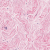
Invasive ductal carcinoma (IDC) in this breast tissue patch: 0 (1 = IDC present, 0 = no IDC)